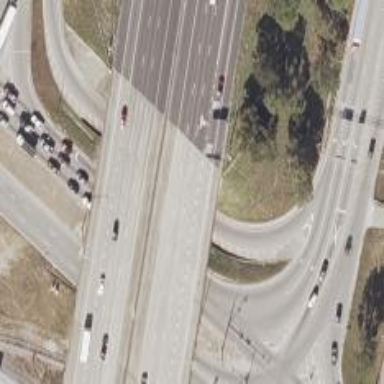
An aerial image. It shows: Secondary link road with asphalt surface.